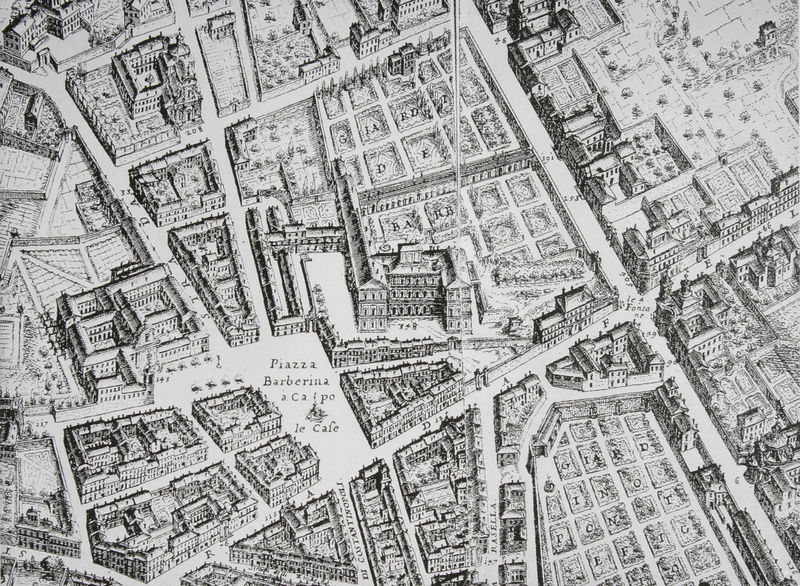
Titel: Palazzo Barberini und Umgebung
Künstler: Giovanni Battista Falda
Institution: (Seriendruck)
Schlagwörter: blätter, weiß, bäume, stadt, cafe, fenster, grau, paris, schwarz, strasse, zeichnung, dach, gebäude, haus, park, schloss, architektur, felder, häuser, brücke, wege, pflanze, brunnen, turm, garten, holzschnitt, schrift, ansicht, fassaden, italien, perspektive, wohnhäuser, dächer, allee, grafik, graphik, platz, farblos, vogelperspektive, aufsicht, kirchen, stadtansicht, straßen, name, innenhof, kloster, türme, münchen, palast, palazzo, draufsicht, denkmal, gassen, kreuzung, druck, radierung, stich, schwarzweiß, beschriftung, namen, rom, villa, karte, seiten, alleen, mauern, mittelalter, florenz, beete, siedlung, plan, gärten, kupferstich, stockwerke, knick, raster, höfe, vogelschau, aufriss, häuserzeile, parzellen, aufrisse, innenhöfe, leonardo da vinci, paläste, häuserblock, piazza, plätze, stadtplan, häuserzeilen, stadtviertel, stadtplanung, straßenzüge, innehöfe, italienisch, stadtring, genua, viertel, blöcke, hauptstrasse, innehof, kupferstick, isometrie, ausicht, straßenverlauf, calpo, häuscher, ialien, pflanzungen, piazza barberina, blocks, plazza, giradino, barberina, le cafe, blockbebauung